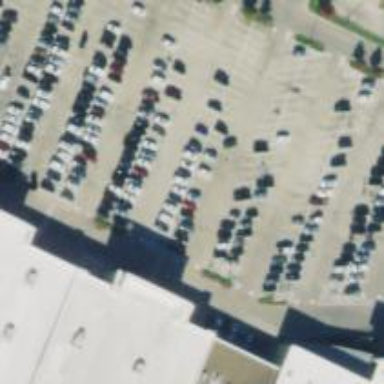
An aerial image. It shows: Parking space.